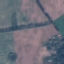
Land use / land cover: Pasture